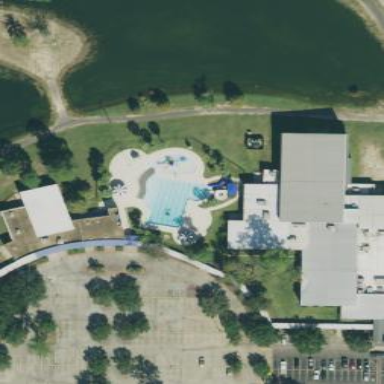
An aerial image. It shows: Outdoor swimming pool in leisure land.